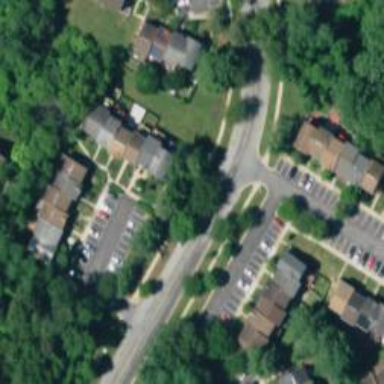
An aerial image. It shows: Neighborhood.